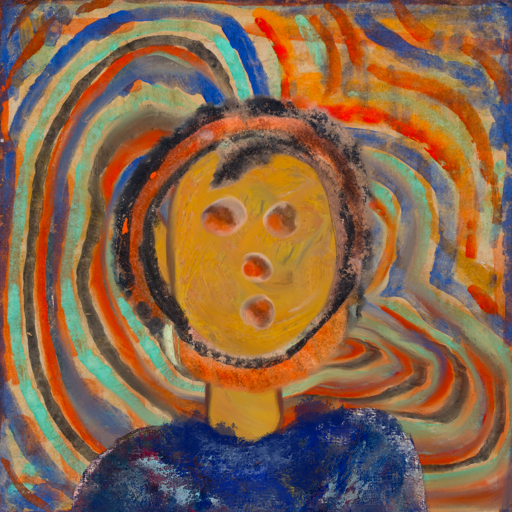
Background: Sisters, Head And Neck Front: After_Raid, Face Front: Rupkatha, Bust: Irani, Hair Front: Childish, Head Accessory: Blank, Second Necklace: Blank, Necklace: Blank, Baby: Blank